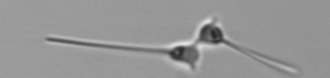
Label: Asterionellopsis_glacialis